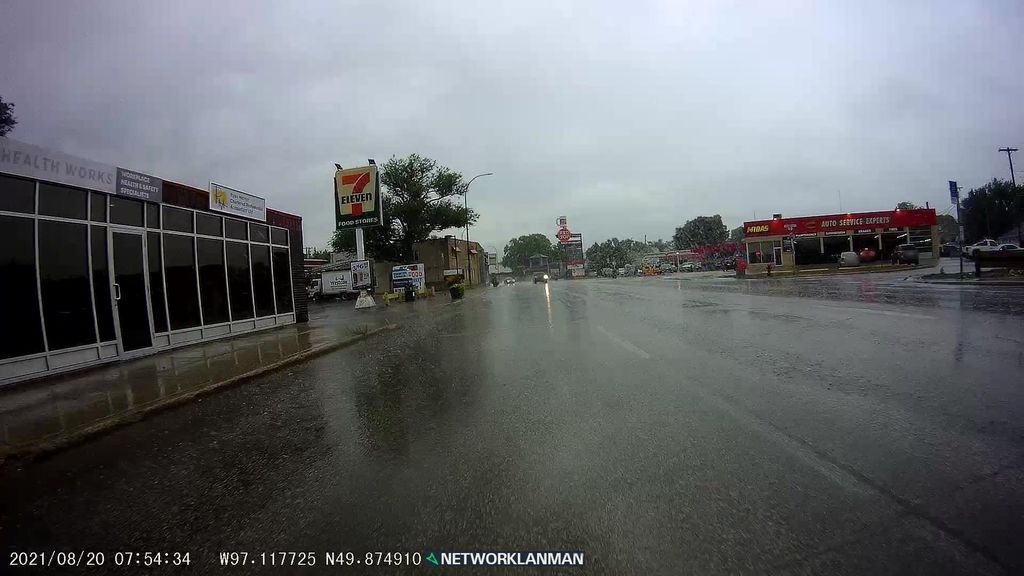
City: winnipeg